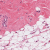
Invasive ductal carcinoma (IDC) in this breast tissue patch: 0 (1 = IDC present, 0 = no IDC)